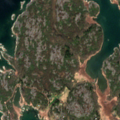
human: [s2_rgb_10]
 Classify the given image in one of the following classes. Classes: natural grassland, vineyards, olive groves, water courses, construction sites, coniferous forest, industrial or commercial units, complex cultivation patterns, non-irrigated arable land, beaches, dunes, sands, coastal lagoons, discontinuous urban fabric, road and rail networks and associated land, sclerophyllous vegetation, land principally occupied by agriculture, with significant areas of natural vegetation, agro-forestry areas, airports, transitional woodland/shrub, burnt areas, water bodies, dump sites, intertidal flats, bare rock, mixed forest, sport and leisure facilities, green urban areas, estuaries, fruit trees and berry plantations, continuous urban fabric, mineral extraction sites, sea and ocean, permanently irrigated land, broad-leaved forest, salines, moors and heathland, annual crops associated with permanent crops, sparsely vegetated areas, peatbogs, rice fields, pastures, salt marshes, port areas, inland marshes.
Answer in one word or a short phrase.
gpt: land principally occupied by agriculture, with significant areas of natural vegetation, broad-leaved forest, bare rock, sea and ocean